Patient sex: M
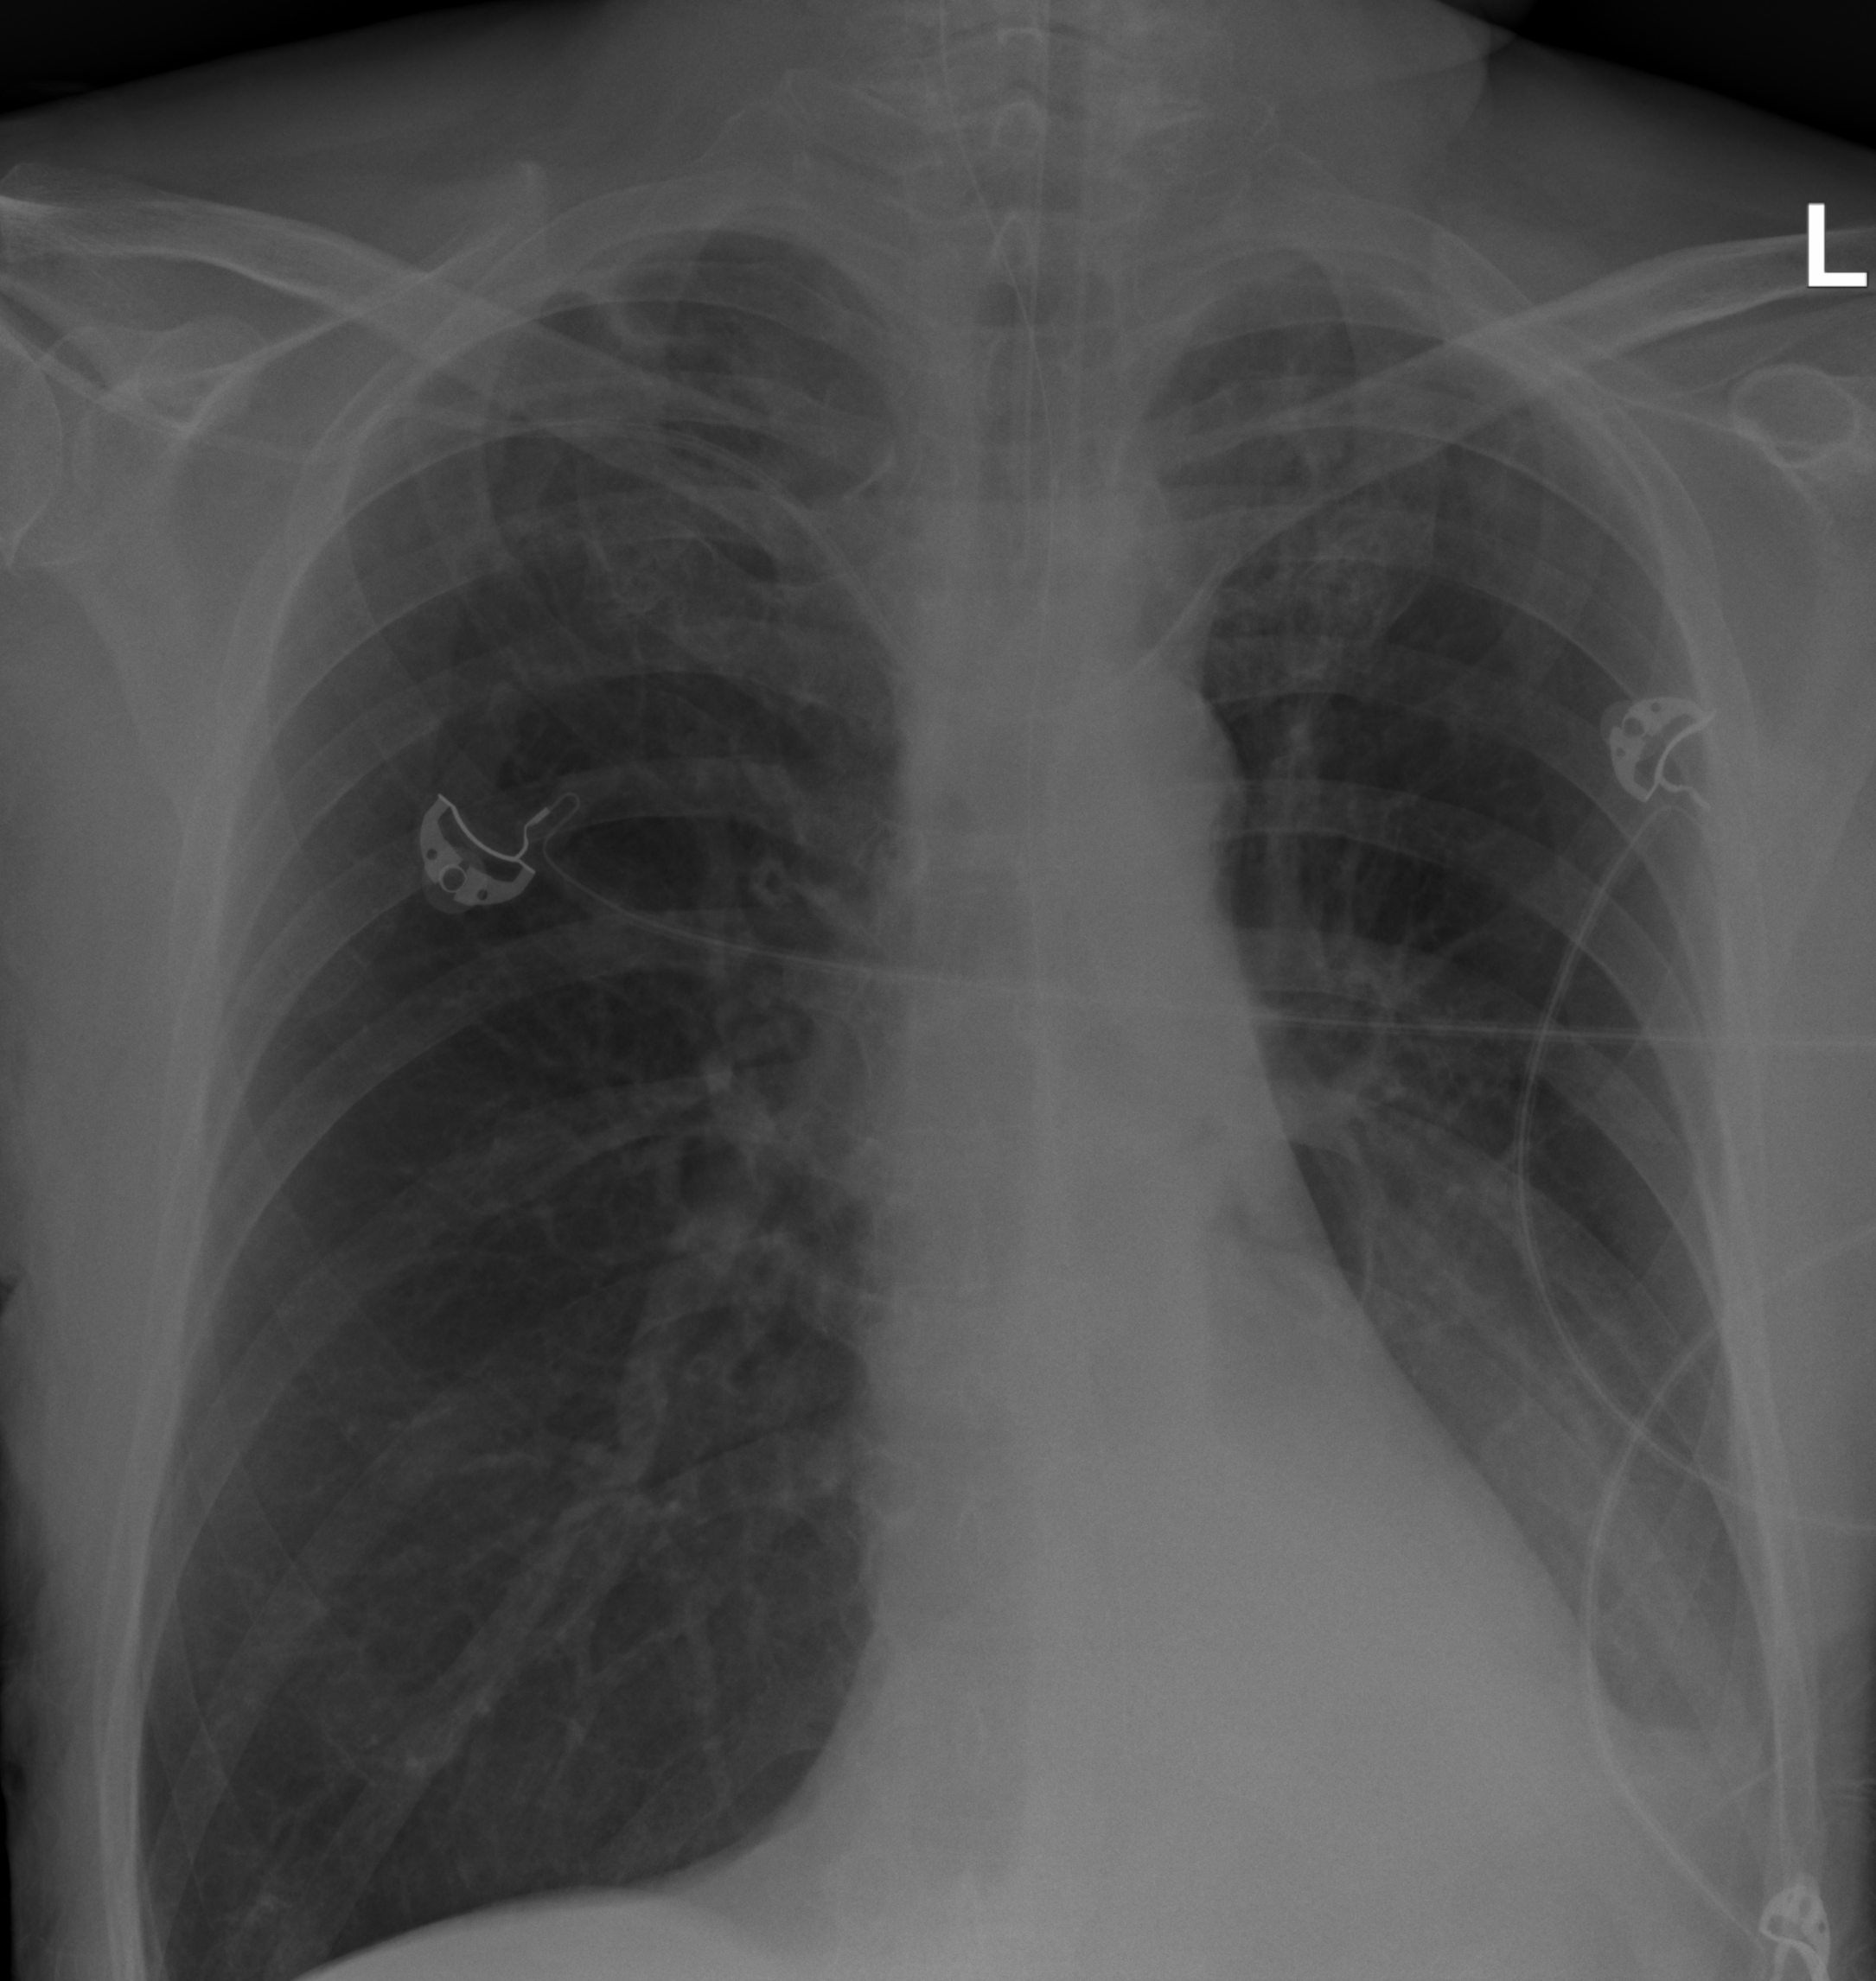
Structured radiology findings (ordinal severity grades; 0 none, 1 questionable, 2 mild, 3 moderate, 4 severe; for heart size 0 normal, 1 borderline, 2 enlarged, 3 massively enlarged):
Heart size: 0
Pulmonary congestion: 0
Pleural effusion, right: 0
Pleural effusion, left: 2
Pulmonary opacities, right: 0
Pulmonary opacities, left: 2
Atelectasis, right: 0
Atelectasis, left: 2